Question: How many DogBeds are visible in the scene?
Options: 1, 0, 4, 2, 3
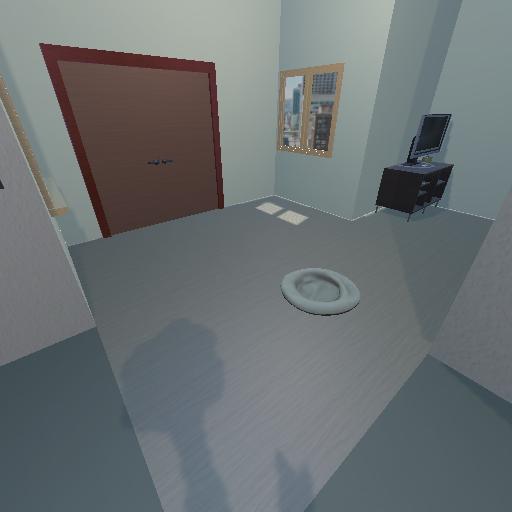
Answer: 1